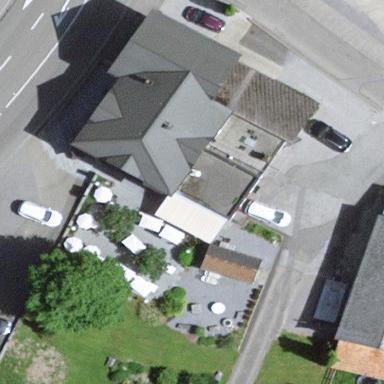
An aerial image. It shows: Outdoor seating area for leisure land.